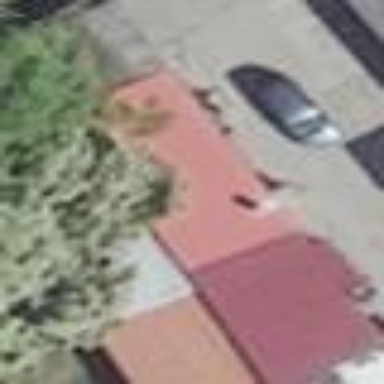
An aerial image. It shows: Shed.